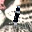
Label: 1